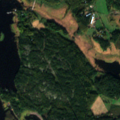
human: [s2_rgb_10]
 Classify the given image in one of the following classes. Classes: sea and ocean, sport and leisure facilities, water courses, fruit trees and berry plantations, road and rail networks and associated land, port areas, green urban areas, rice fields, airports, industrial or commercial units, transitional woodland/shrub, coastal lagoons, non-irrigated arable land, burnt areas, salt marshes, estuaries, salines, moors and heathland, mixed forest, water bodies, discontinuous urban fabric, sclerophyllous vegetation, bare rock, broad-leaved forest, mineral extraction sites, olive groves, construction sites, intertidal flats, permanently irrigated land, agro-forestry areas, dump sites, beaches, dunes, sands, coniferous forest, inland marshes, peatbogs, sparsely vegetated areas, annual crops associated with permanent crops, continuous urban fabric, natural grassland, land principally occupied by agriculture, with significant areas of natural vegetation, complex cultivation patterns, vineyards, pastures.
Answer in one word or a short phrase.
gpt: land principally occupied by agriculture, with significant areas of natural vegetation, coniferous forest, mixed forest, sea and ocean